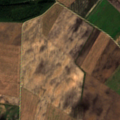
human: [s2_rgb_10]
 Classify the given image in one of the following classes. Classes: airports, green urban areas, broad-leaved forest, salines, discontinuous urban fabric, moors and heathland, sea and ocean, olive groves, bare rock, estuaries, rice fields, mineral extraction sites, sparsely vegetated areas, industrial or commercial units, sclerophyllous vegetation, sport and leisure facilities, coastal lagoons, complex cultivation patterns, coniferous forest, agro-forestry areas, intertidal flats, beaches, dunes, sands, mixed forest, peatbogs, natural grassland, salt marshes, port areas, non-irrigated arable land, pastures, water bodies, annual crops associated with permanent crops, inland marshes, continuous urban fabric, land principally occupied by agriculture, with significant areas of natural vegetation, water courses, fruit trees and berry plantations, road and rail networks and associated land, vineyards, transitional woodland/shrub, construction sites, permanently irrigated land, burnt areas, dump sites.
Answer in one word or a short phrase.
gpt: non-irrigated arable land, broad-leaved forest, mixed forest